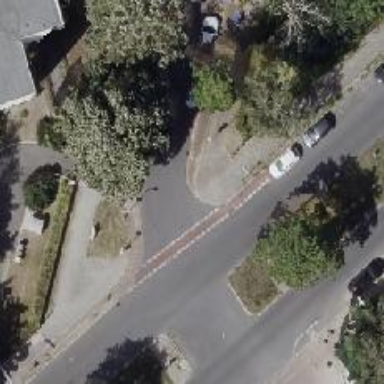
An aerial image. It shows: Road with "give way" sign.